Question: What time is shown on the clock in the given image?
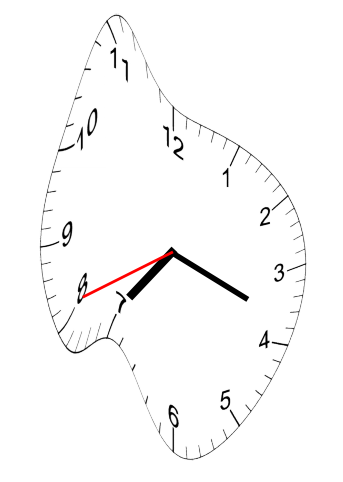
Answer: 07:18:41